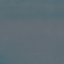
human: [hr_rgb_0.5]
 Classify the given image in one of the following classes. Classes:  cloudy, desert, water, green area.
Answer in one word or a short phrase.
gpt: water